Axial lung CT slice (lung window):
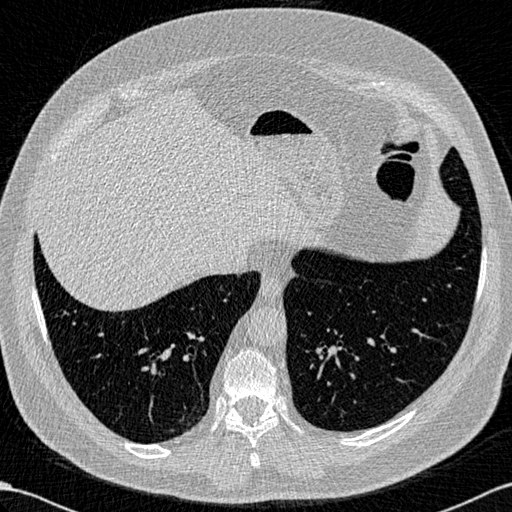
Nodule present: no